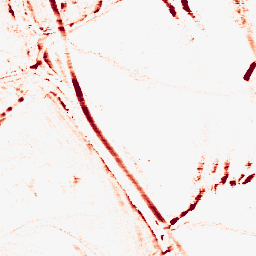
Category: morphological
Decomposition family: morphological_rect
Decomposition parameters: operation: opening
width: 10
height: 3
Upsampling method: quintic
Upsampling parameters: scale: 2
Upsampling scale: 2